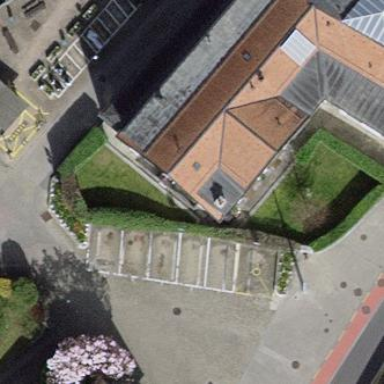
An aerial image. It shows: Garden enclosed by fence.